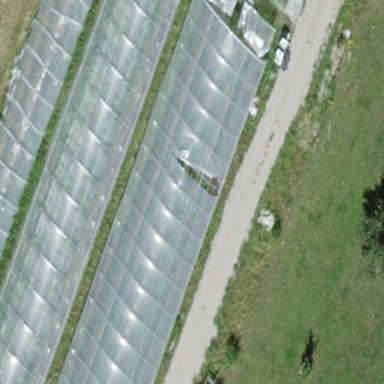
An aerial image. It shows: Greenhouse.